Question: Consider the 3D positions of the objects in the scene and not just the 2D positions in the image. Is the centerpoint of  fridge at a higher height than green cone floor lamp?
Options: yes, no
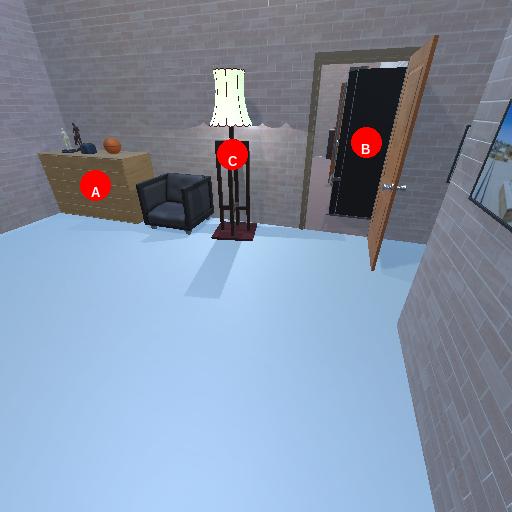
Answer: yes